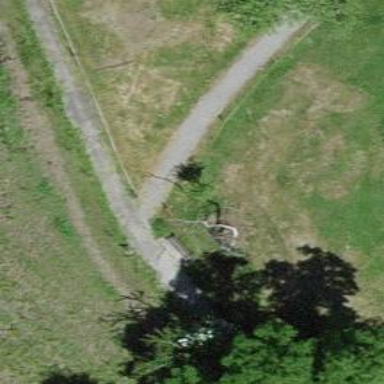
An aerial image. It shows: Brown bench.